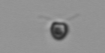
Label: Pyramimonas